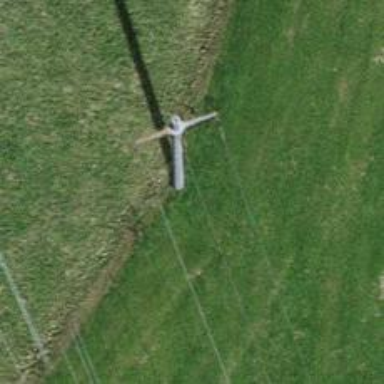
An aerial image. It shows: Power line with three cables.